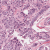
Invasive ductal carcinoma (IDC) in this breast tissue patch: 1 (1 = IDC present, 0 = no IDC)